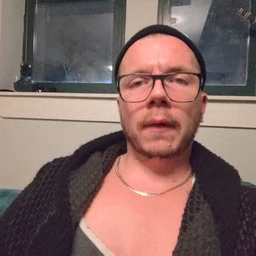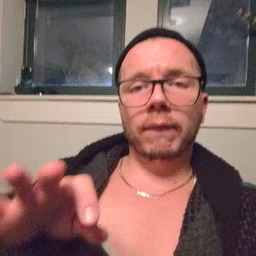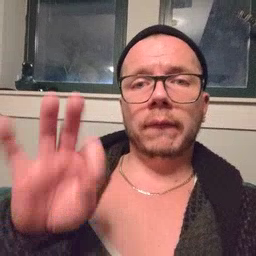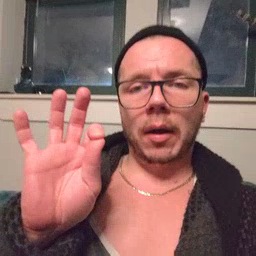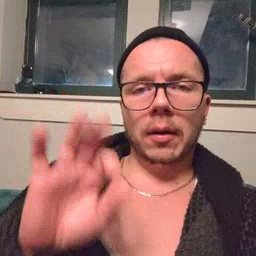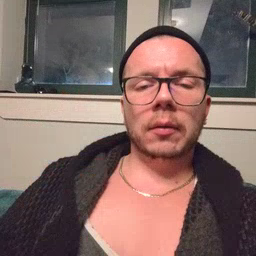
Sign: find